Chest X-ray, PA view. Patient: 57 years old, sex M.
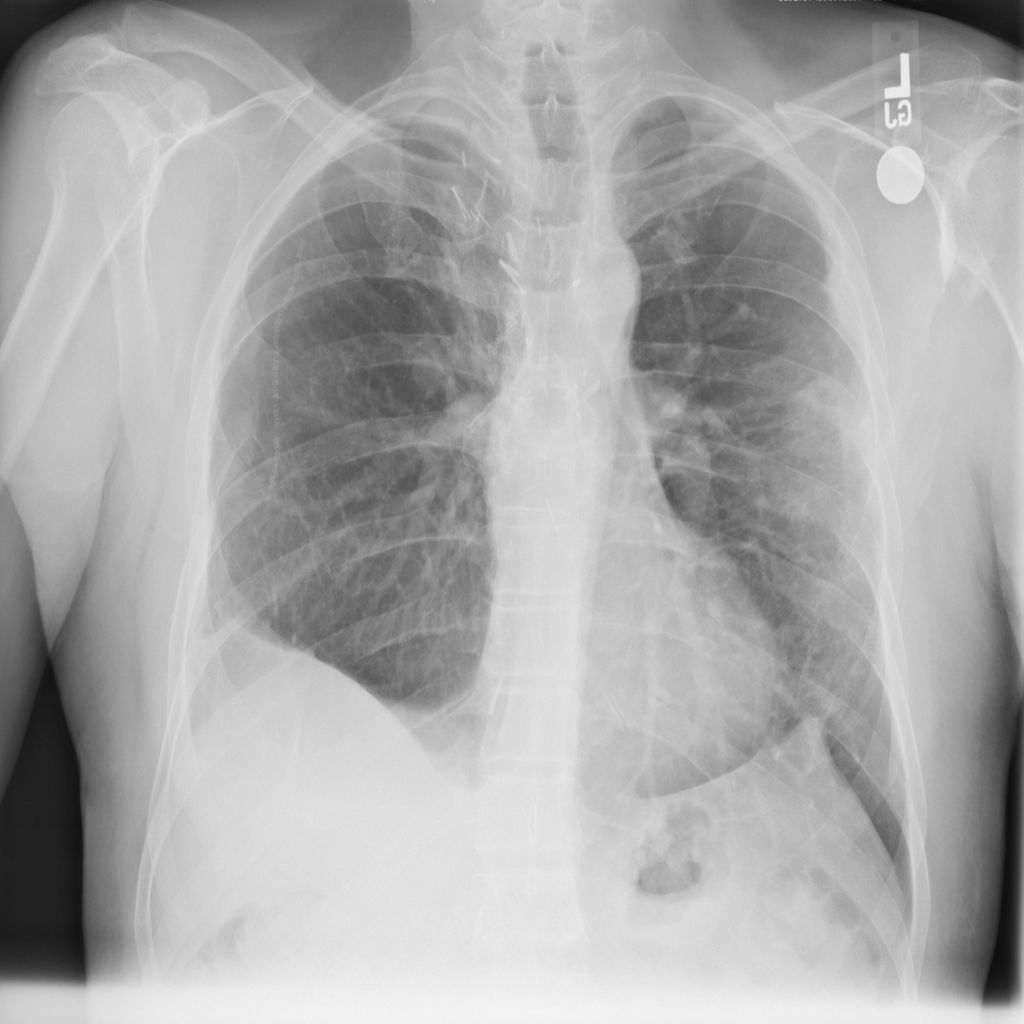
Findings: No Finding